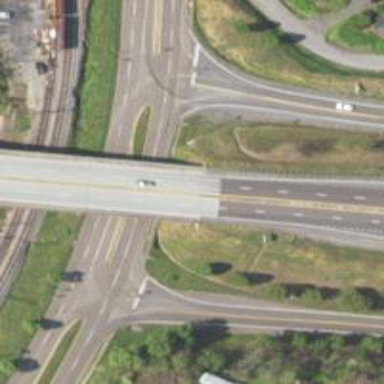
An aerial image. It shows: Bridge over trunk highway expressway.